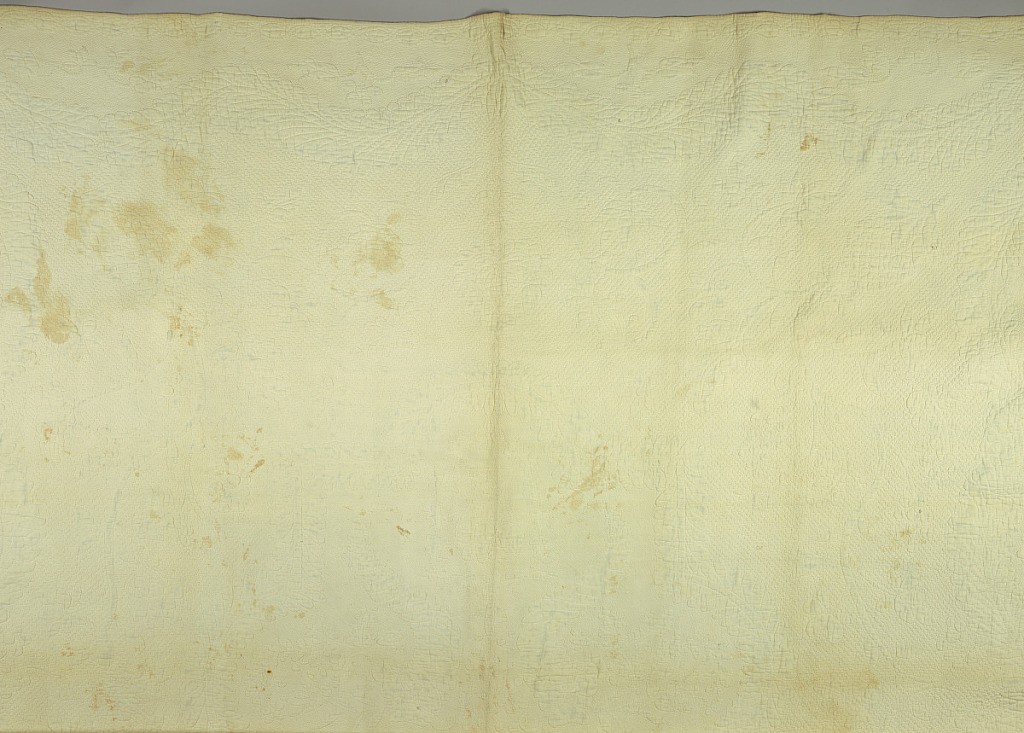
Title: Bedspread
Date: ca. 1825
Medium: linen Technique: quilted
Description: Bedspread quilted in a design of flowers and scrolls surrounding a central medallion with an eagle, cornucopia and a basket of flowers.